Field crop: maize
Growth stage: 2
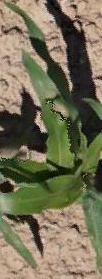
Species: maize